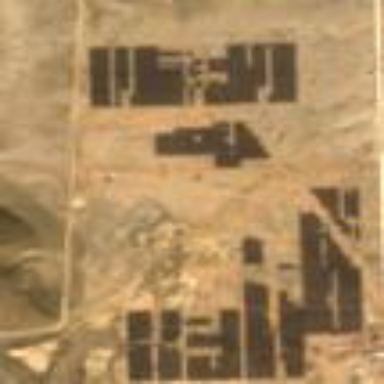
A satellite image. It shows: Solar photovoltaic panel power plant generating electricity.